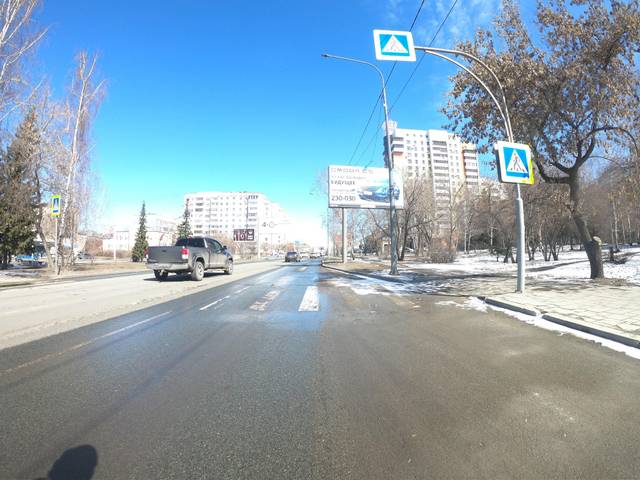
Region: Russia
Coordinates: 53.345, 83.758